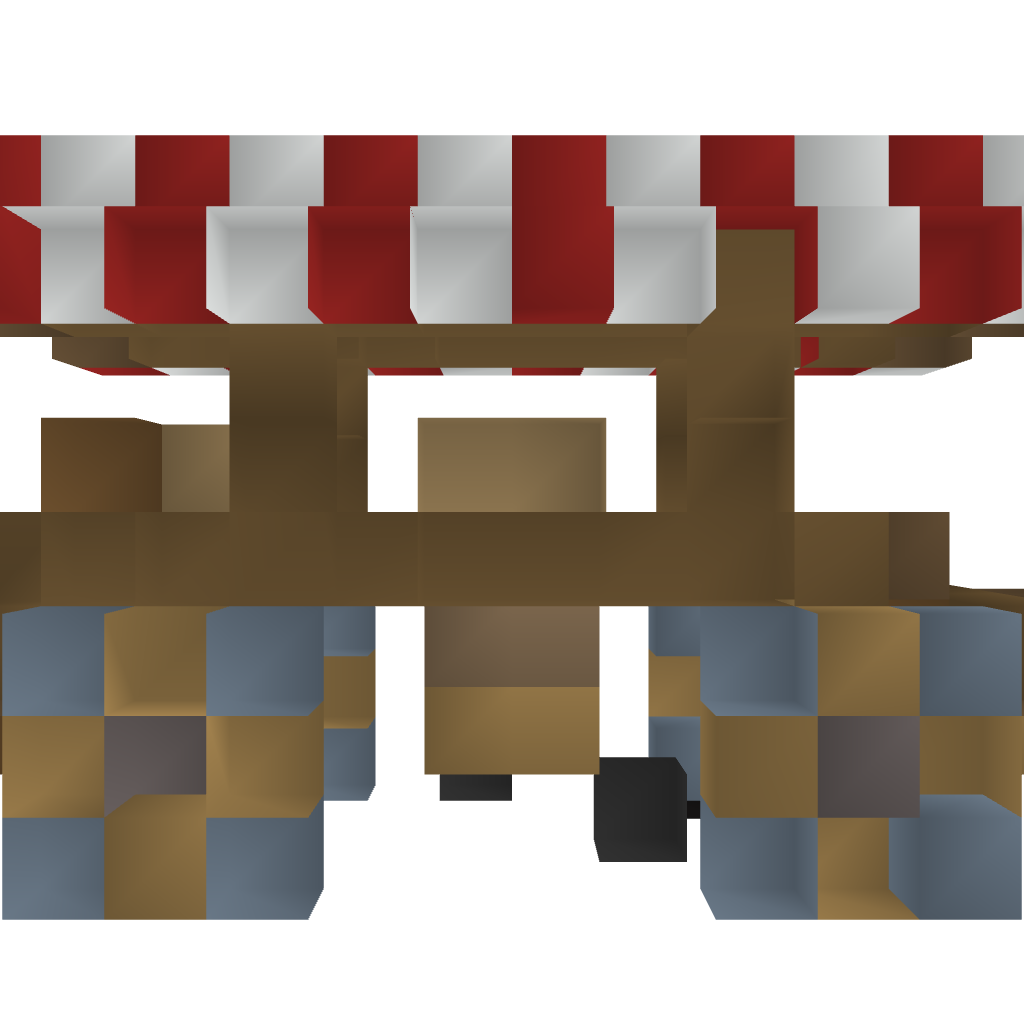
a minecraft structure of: carriage